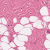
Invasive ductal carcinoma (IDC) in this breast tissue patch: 0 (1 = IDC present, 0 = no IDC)